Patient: sex M, age 69
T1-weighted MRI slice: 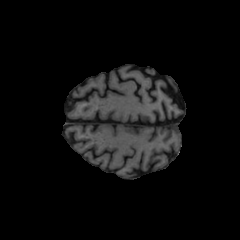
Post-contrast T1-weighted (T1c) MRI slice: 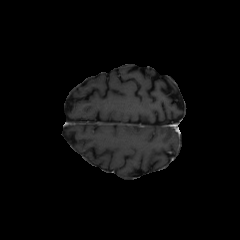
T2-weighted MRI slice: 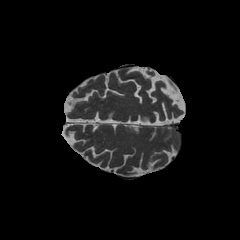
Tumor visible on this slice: no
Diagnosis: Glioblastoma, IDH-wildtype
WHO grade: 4